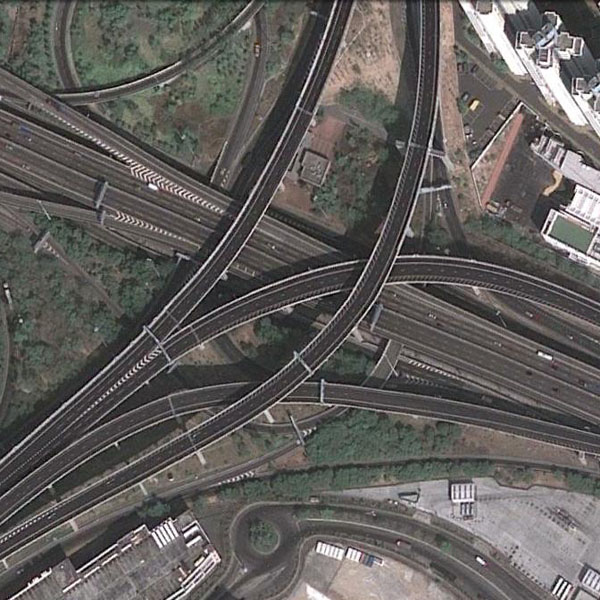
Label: Viaduct